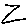
Label: zigzag